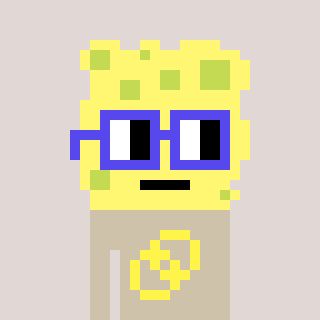
a pixel art character with square blue glasses, a sponge-shaped head and a bege-colored body on a warm background